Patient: sex F, age 34
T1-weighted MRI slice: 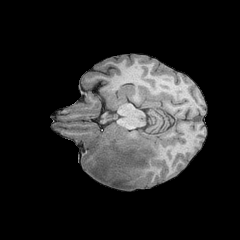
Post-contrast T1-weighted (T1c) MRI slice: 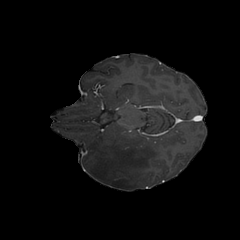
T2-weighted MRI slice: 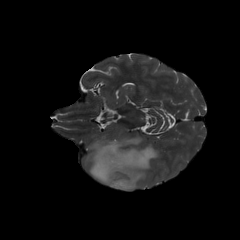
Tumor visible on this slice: yes
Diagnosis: Astrocytoma, IDH-mutant
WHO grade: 3